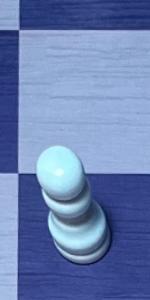
Label: Pawn_White